Field crop: maize
Growth stage: 2
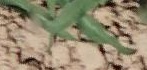
Species: maize